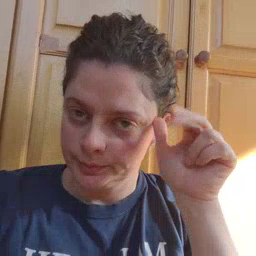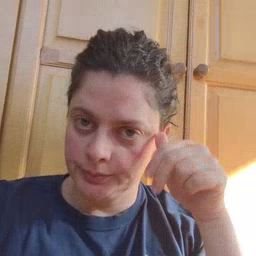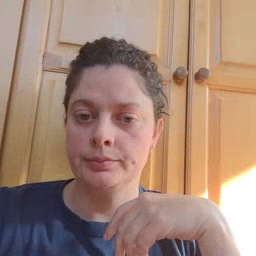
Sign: horse